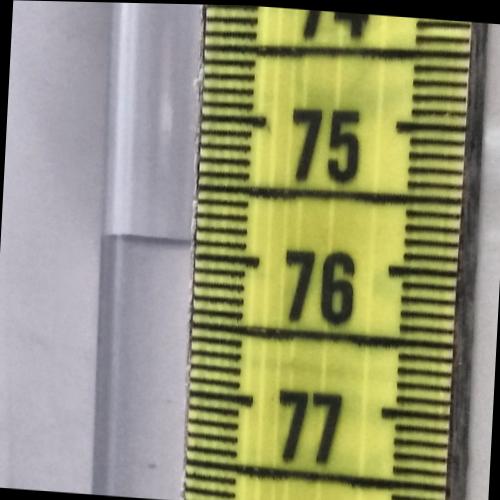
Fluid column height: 75.9 cm